Question: I need to make a listview like the pic shows, but in Java.
E.G. from Delphi 'Listview'

I've tried to use 'JList' but it didn't work quite right, I couldn't make columns, just rows. Could someone help me?
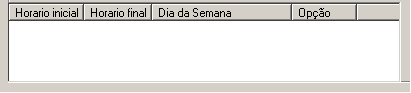
Answer: Try using JTable and do your own research for how to use JTable.